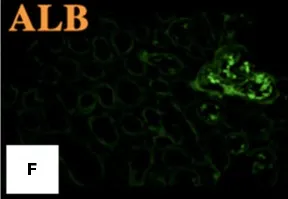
Pathological features of renal biopsy. (E, F) Immunofluorescence revealed weak deposits of IgM in the mesangium and focal staining for reabsorbed albumin particles in the tubules.
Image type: pathology (immunostaining)